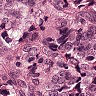
Metastatic tissue present: yes